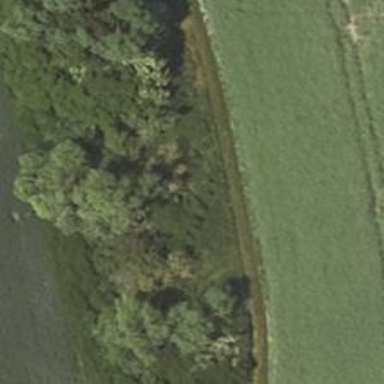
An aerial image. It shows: Broadleaved woodland area.